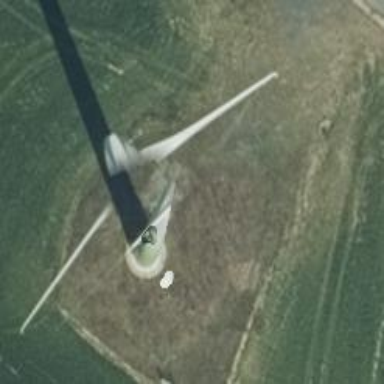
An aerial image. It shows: Wind generator is in the picture.